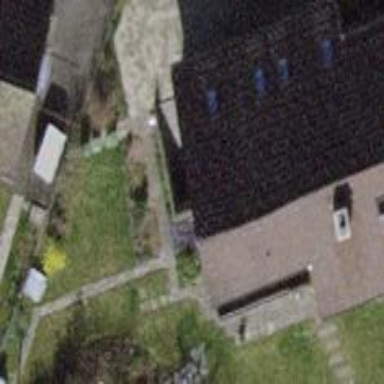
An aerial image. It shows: Close-up view of roof part of building.